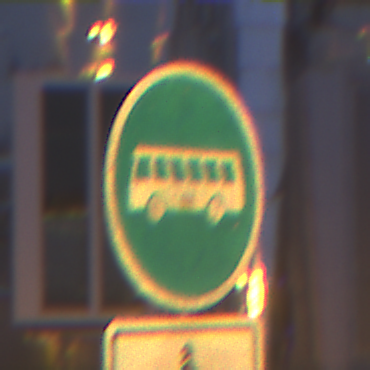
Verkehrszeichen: Busssonderstreifen
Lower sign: EinspurigeFahrzeugeFrei3
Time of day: Night
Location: Outdoor (Urban)
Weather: PartlyCloudy
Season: NotSpecified
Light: Artificial